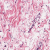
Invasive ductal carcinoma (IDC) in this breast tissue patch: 0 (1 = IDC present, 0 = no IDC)